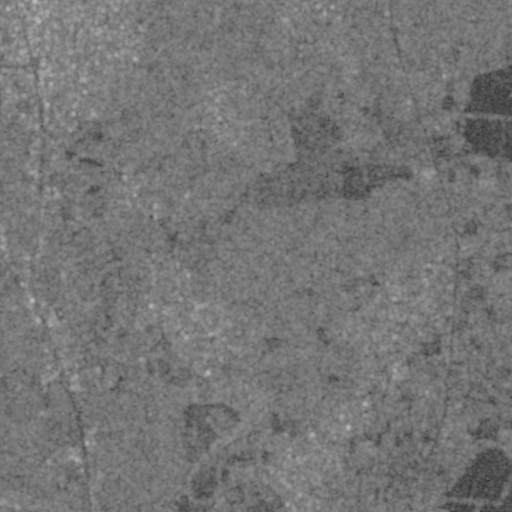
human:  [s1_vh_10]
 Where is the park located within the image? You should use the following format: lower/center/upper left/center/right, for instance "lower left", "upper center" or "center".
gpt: The park is located in the upper left of the image.
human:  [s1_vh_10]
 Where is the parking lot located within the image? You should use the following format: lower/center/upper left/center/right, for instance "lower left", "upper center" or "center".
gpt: The parking lot is located in the upper left of the image.
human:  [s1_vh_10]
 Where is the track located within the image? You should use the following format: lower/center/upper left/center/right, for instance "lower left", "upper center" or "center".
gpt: There is no track in the image.

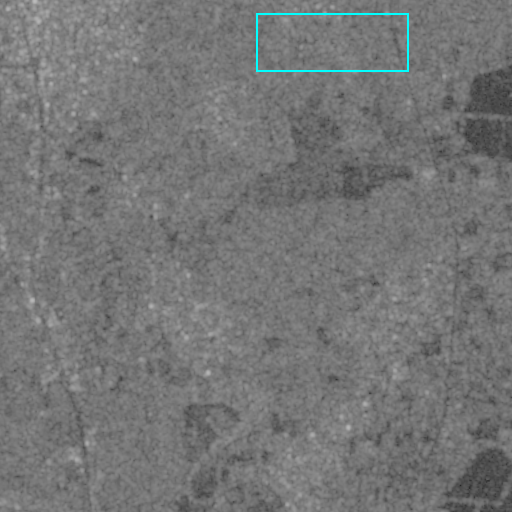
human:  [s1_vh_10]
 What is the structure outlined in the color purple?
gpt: There is no purple outline.
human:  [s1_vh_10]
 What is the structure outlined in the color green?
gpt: There is no structure outlined in green.